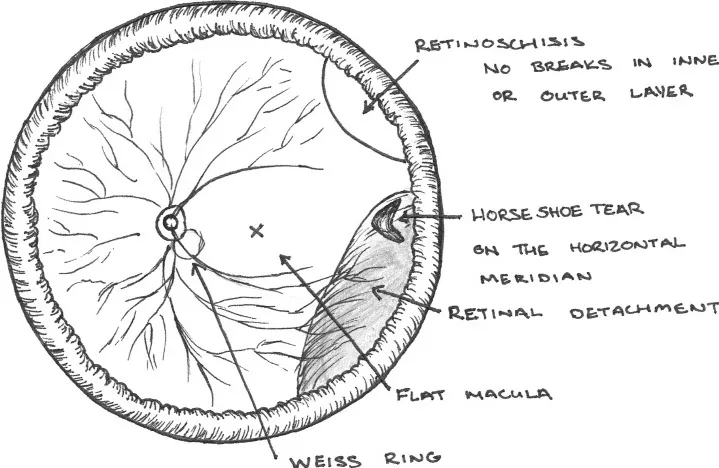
Pre-operative fundal appearance.
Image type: radiology (mri)